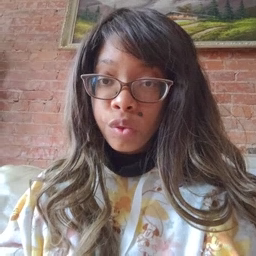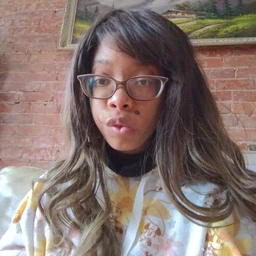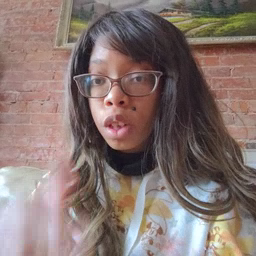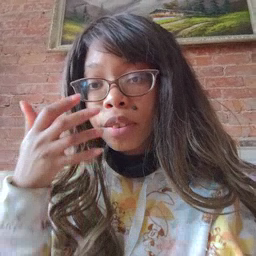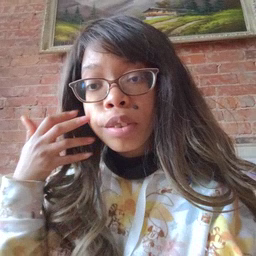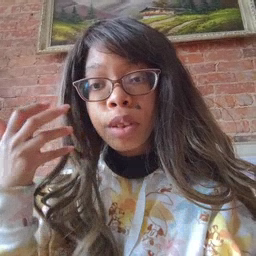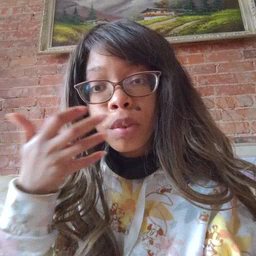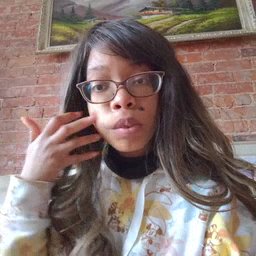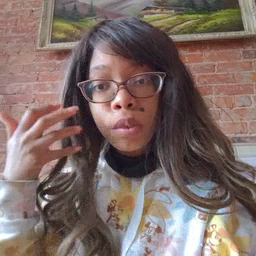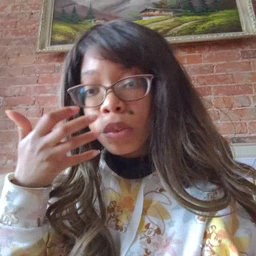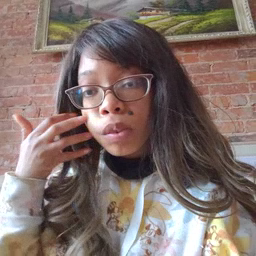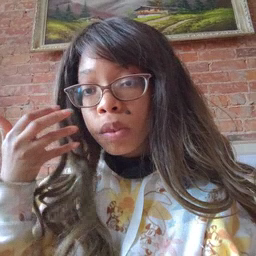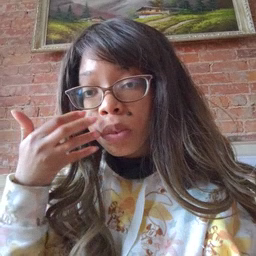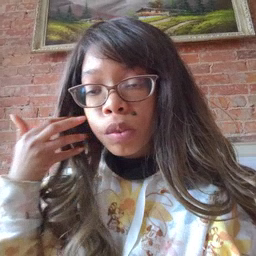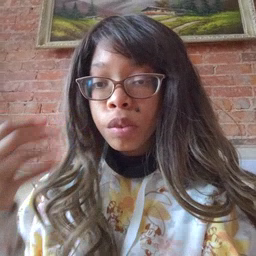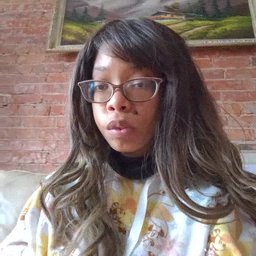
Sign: tiger